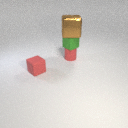
large brown metal cube above small red rubber cylinder